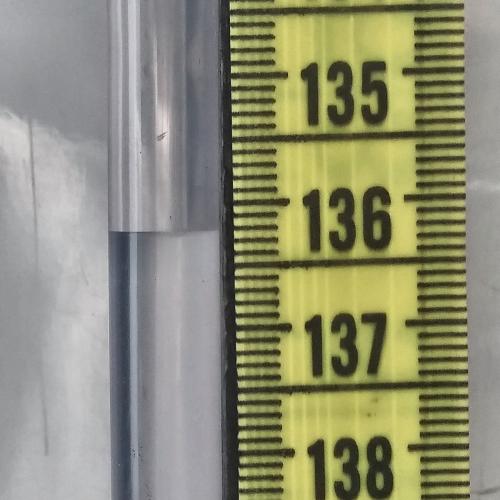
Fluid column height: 136.2 cm